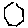
Label: hexagon